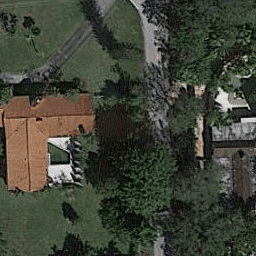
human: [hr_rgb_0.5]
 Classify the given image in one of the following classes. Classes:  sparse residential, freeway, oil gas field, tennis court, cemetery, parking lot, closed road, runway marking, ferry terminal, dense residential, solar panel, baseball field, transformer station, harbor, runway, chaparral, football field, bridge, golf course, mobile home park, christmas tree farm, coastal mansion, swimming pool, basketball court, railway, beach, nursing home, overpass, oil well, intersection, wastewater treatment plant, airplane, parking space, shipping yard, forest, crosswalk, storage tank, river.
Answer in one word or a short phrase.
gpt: sparse residential